Brain MRI, t2w sequence, axial 2D slice.
Patient: age 36, sex F, weight 95 kg, height 1.95 m
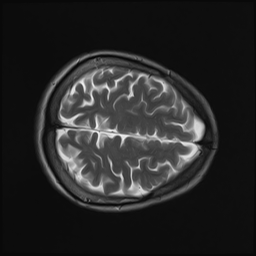